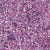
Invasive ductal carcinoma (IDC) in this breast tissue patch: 1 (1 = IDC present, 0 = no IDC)